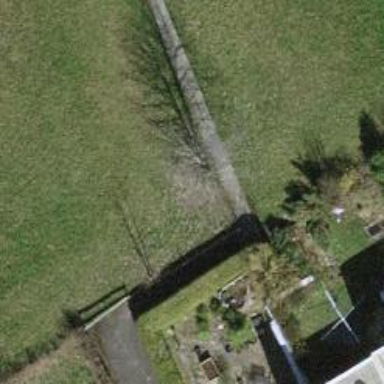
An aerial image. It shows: Paved footway.